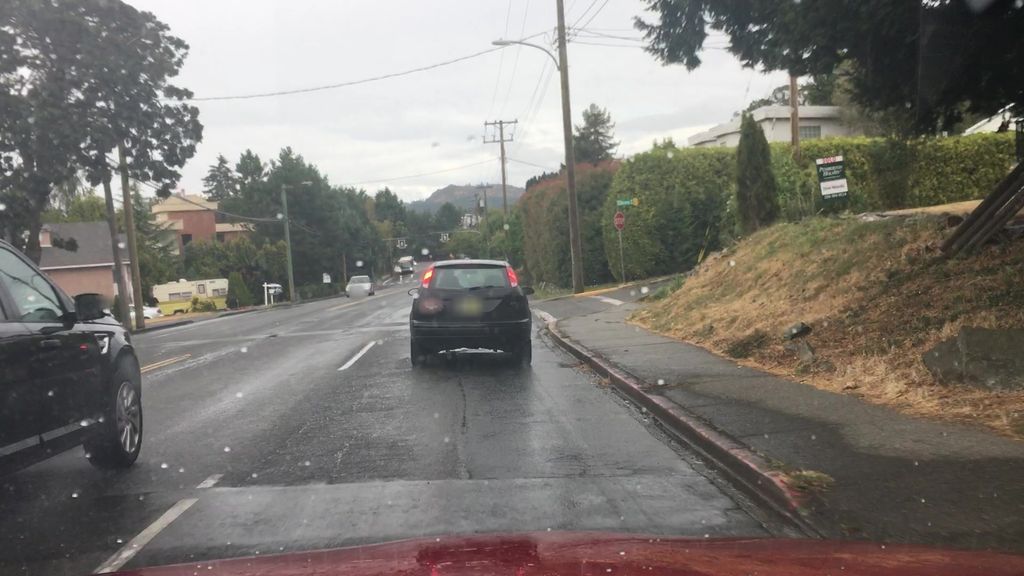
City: victoria